Interaction volume radius: 10 \u00c5
Interaction volume height: 10 \u00c5
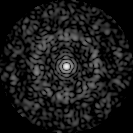
Disorder parameter: 0.8081